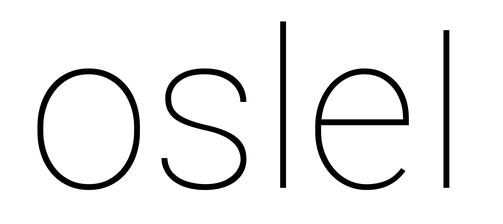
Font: Roboto_Thin